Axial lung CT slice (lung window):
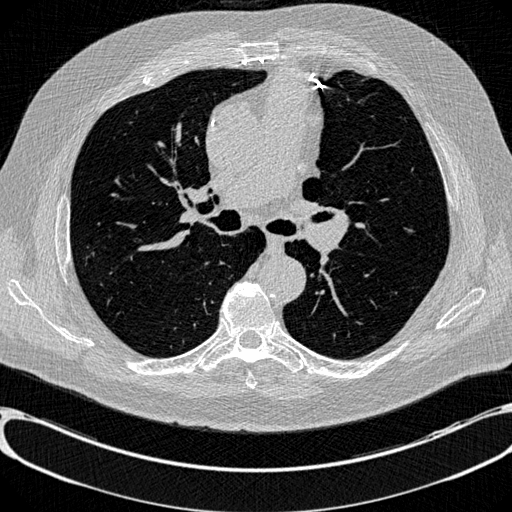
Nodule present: no